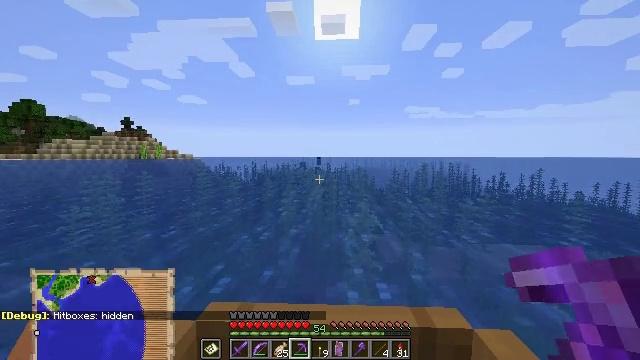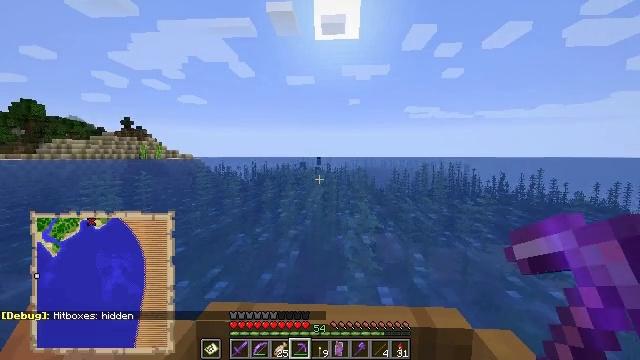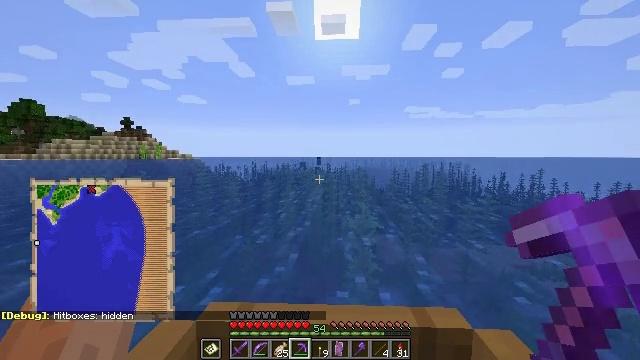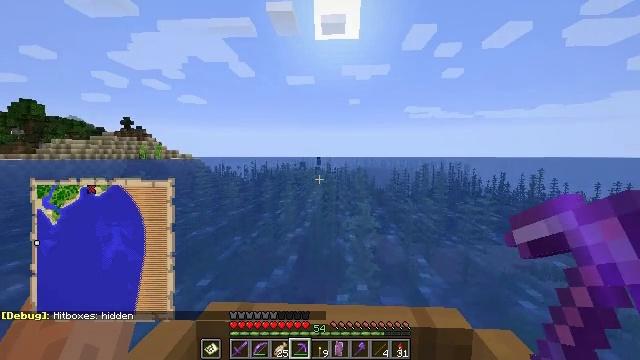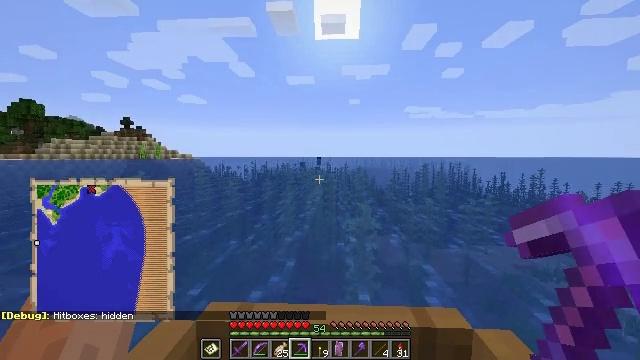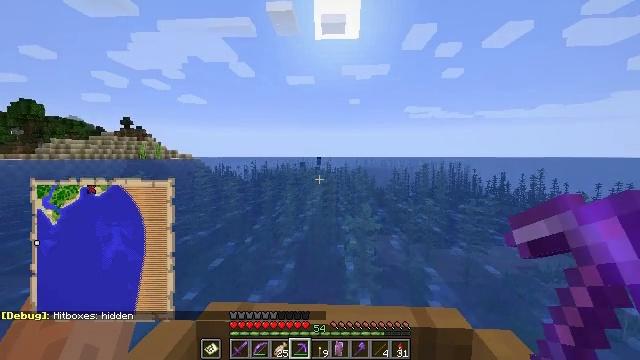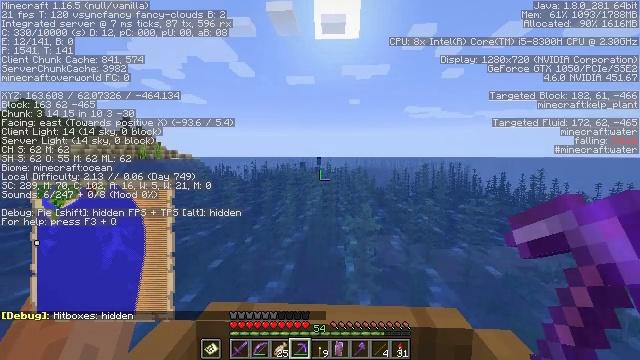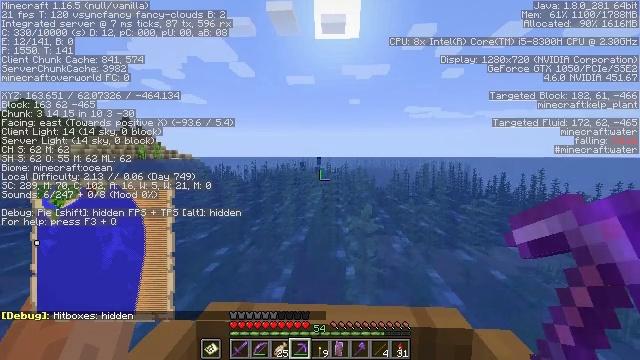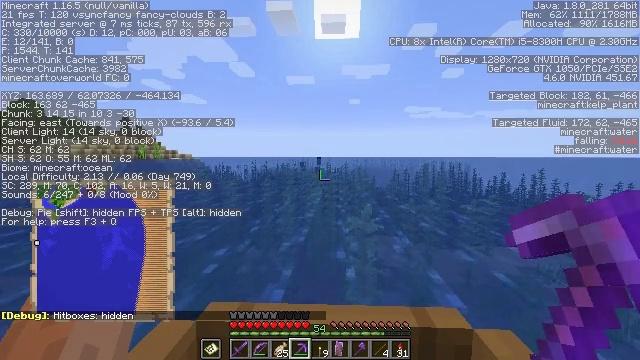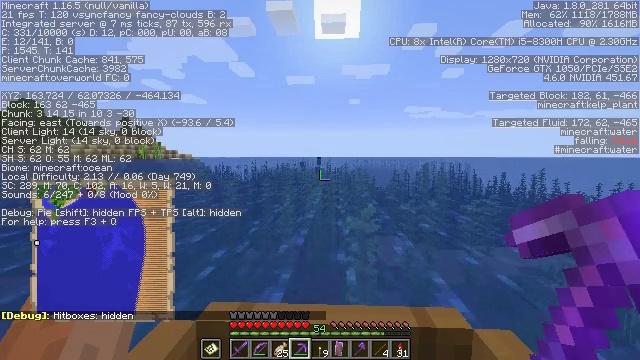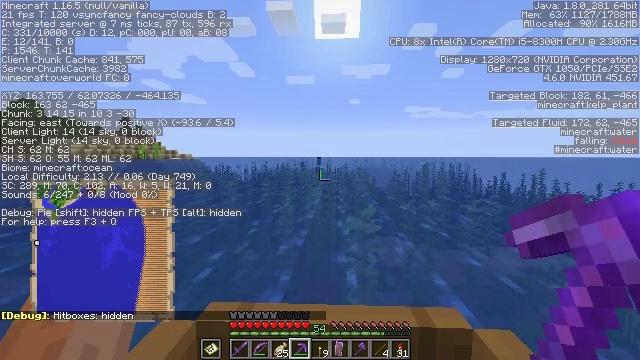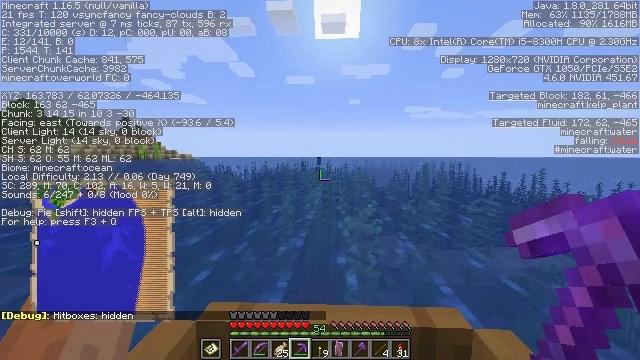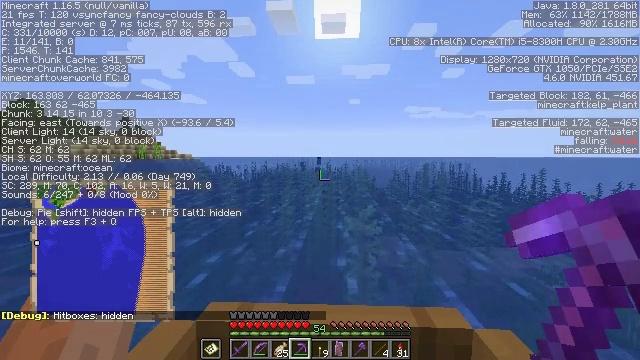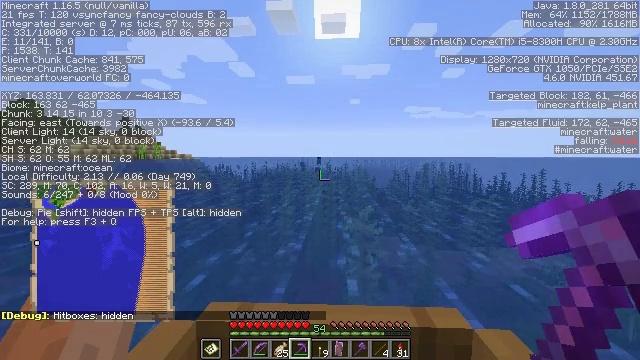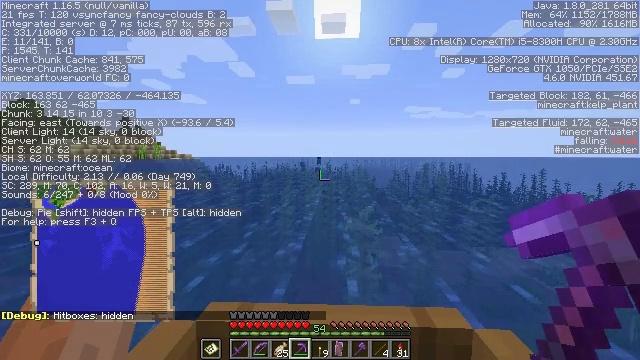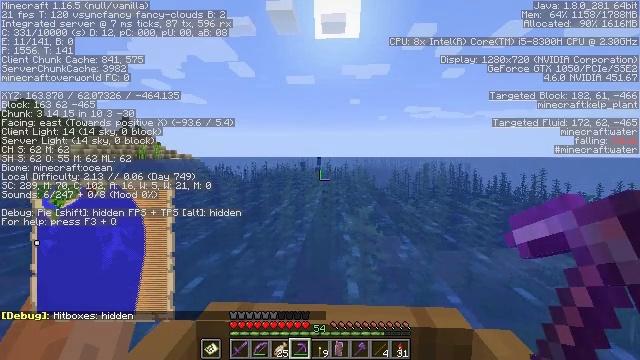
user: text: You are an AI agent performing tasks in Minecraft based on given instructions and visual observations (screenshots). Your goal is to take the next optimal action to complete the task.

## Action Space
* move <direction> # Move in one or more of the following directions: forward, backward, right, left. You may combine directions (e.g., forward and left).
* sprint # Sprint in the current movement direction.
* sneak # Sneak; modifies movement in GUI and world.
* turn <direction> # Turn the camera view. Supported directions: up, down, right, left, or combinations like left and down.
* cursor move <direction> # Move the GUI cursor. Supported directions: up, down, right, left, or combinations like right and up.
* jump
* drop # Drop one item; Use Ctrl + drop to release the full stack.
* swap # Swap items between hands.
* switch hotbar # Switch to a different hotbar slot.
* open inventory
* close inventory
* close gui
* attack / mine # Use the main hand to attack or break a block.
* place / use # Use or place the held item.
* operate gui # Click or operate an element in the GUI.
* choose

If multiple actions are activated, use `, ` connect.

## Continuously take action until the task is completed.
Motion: motion action
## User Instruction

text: Attack the ground to gather sand.
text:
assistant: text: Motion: no_op
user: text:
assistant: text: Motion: no_op
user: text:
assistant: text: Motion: no_op
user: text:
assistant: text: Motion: no_op
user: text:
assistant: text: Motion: no_op
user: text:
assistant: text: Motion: no_op
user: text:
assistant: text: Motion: no_op
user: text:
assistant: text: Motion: no_op
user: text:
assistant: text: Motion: no_op
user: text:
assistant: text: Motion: no_op
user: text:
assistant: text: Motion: no_op
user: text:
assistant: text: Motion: no_op
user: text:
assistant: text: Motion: no_op
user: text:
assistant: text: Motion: no_op
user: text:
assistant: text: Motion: no_op
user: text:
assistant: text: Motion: turn left
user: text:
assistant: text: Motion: no_op
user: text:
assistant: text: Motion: no_op
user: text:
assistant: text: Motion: no_op
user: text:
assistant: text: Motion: no_op
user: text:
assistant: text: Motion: no_op
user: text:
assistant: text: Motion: no_op
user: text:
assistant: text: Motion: no_op
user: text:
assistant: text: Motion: move forward
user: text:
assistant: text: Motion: move forward
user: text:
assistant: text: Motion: move forward
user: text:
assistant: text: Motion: move forward
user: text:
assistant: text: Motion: move forward
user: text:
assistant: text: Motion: move forward
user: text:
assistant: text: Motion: move forward